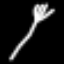
Label: fork